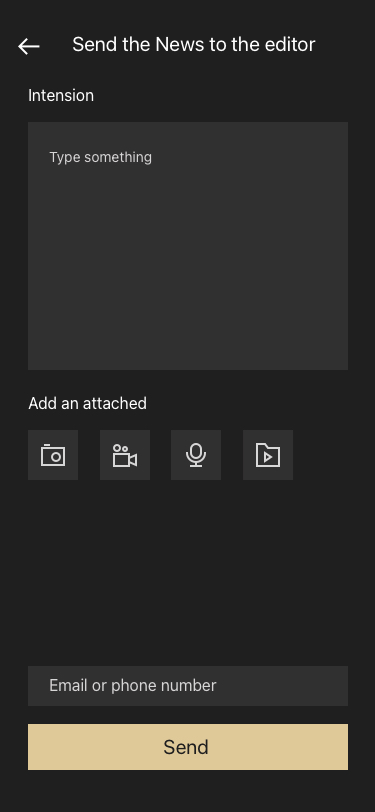
Text in this UI design:
Type something
Intension
Add an attached
Email or phone number
Send
Send the News to the editor